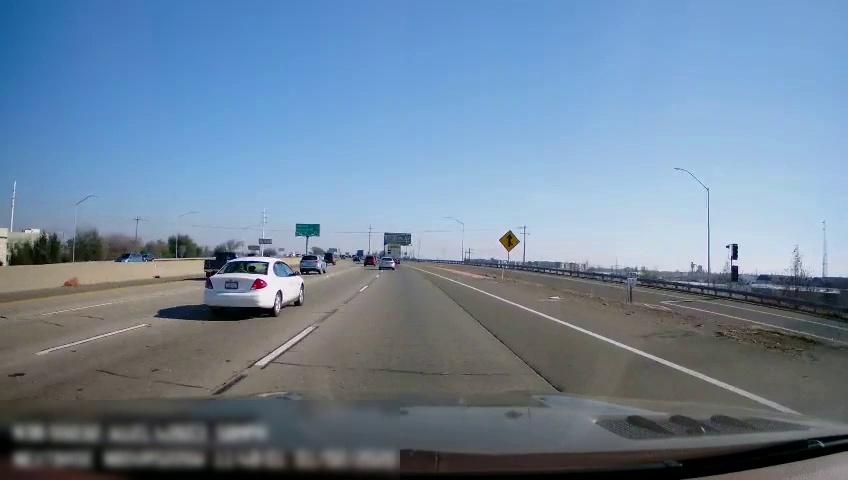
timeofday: Day
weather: Sunny
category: Drivable Space
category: Vehicles | SUV
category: Vehicles | Truck
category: Vehicles | SUV
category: Vehicles | SUV
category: Vehicles | SUV
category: Vehicles | SUV
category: Vehicles | Truck
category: Vehicles | Car
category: Vehicles | Truck
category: Lanes | Alternate Lane
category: Lanes | Alternate Lane
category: Lanes | Alternate Lane
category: Lanes | Alternate Lane
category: Lanes | Alternate Lane
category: Lanes | Alternate Lane
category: Lanes | Alternate Lane
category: Traffic | Signs
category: Traffic | Signs